Field crop: maize
Growth stage: 2
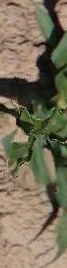
Species: maize